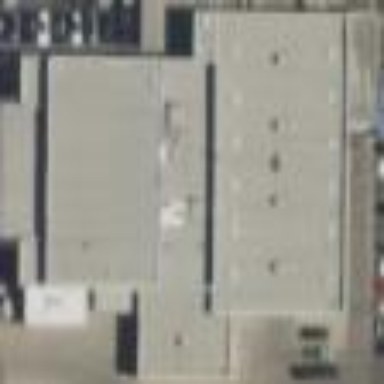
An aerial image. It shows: Car shop building.